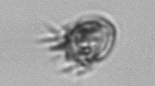
Label: Ciliophora